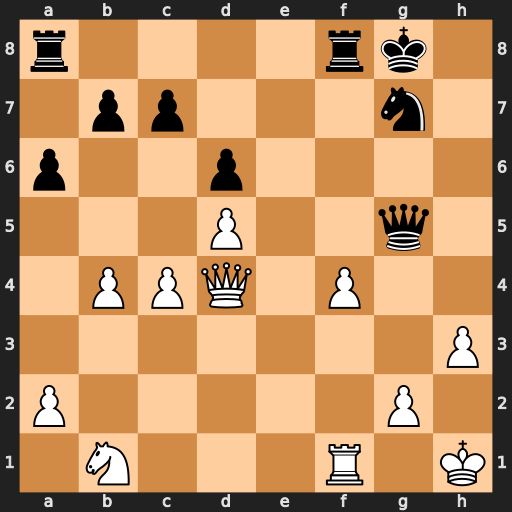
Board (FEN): r4rk1/1pp3n1/p2p4/3P2q1/1PPQ1P2/7P/P5P1/1N3R1K
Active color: w
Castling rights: -
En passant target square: -
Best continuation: fxg5 Rxf1+ Kh2 Re8 Nd2